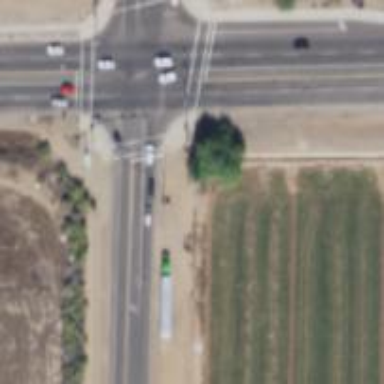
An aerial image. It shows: Solid stop line on the road marking.